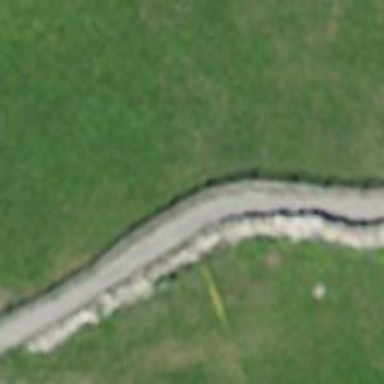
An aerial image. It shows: Paved driveway track.